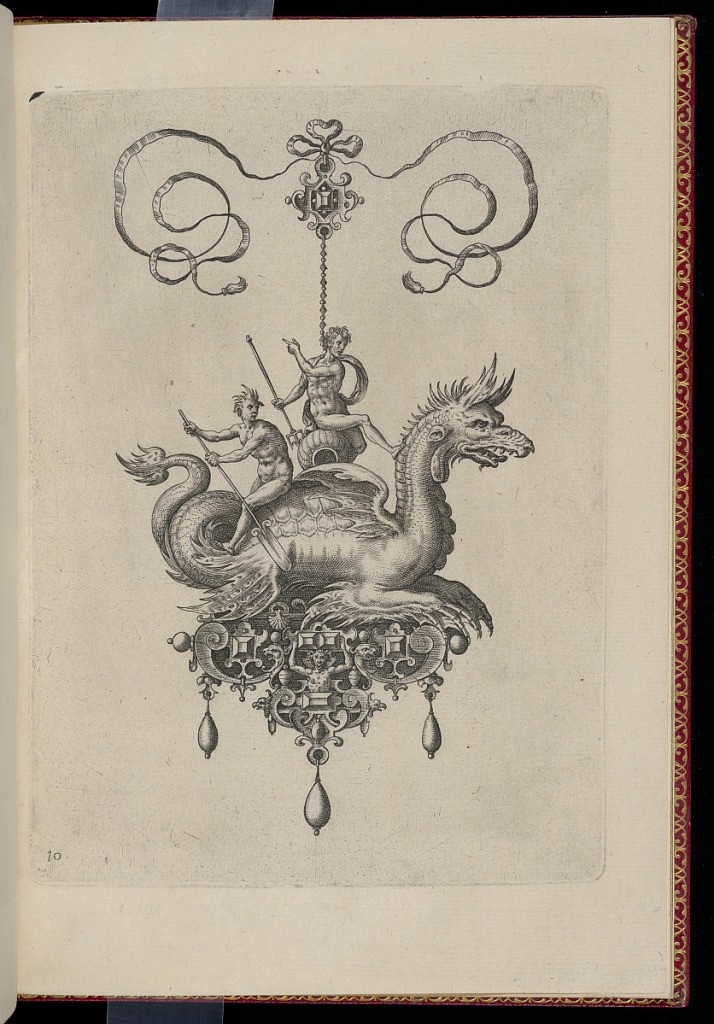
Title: Pendant Design
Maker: Hans Collaert the Elder, Flemish, ca. 1530 - 1581
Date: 1582
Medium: Engraving on paper
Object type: Print
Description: A pendant in the form of a sea monster perched on a strapwork base is suspended from a bow knot. The base is composed of faceted gems and a horned term figure, and is hung with three drop pearls. Riding on the monster's back is a bearded nude with a trident and a youth with an oar. The plate is numbered.